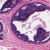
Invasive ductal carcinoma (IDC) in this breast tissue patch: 0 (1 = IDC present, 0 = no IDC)